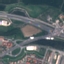
Land use / land cover class: Highway